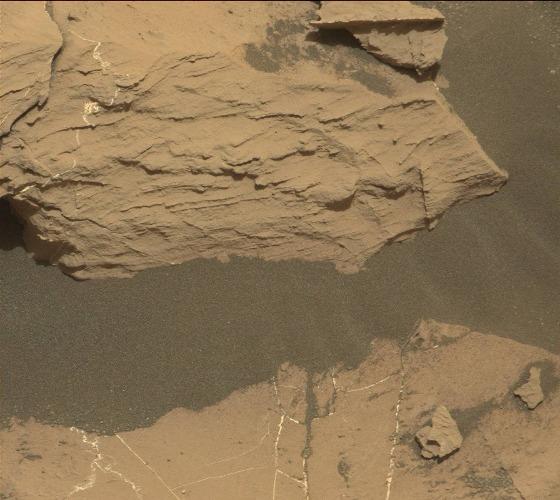
Terrain classes present: Bedrock, Gravel / Sand / Soil, Rock, Shadow